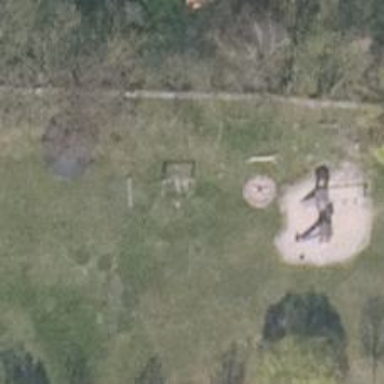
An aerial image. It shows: Playground featuring swings.